【题型】选择题　【知识点】解析几何　【难度】easy
如图，设抛物线\(C\)：\(x^2=4y\)的焦点为\(F\)，过\(x\)轴上一点\(A\)作直线\(l\)交\(C\)于\(B\)，\(D\)两点，若\(|FB|=\frac{5}{2}\)，\(|FD|=7\)，则\(\frac{|BD|}{|AB|}=\)（\quad）

\vspace{0.5cm}

\noindent A. \(4\) \quad B. \(3\) \quad C. \(\frac{7}{2}\) \quad D. \(\frac{9}{5}\)

\vspace{1cm}
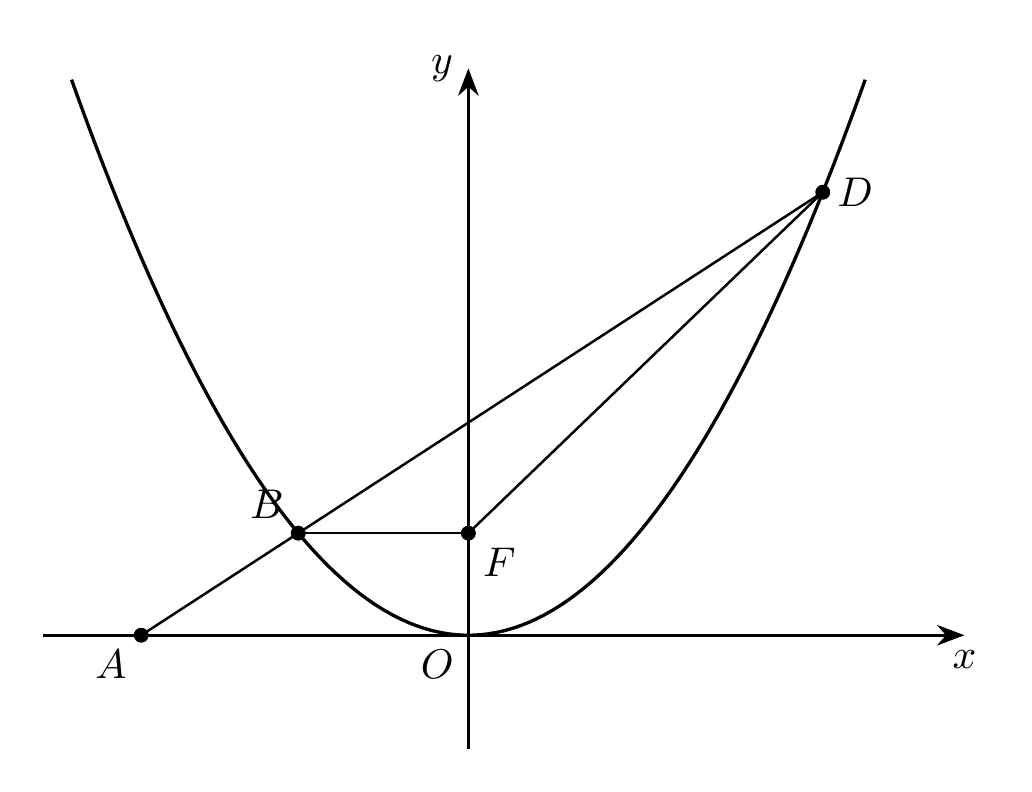
【解答】
\noindent \textbf{【答案】} \(B\)

\vspace{0.3cm}

\noindent \textbf{【分析】} 根据抛物线的定义，可求两线段的长度之比。

\vspace{0.3cm}

\noindent \textbf{【解答】} 解：易知抛物线\(C\)的焦点\(F(0,1)\)，准线方程为\(y=-1\)，

过点\(B\)向准线作垂线，垂足为\(N\)，交\(x\)轴于\(E\)，

由抛物线定义得\(|BF|=|BN|=\frac{5}{2}\)，

所以\(|BE|=\frac{5}{2}-1=\frac{3}{2}\)；

过点\(D\)向准线作垂线，垂足为\(G\)，交\(x\)轴于\(C\)，

由抛物线定义得\(|DF|=|DG|=7\)，

所以\(|DC|=7-1=6\)。

所以\(\frac{|AB|}{|AD|}=\frac{|BE|}{|DC|}=\frac{\frac{3}{2}}{6}=\frac{1}{4}\)，

则\(\frac{|BD|}{|AB|}=\frac{4-1}{1}=3\)。

故选：\(B\)。

\vspace{0.3cm}

\noindent \textbf{【点评】} 本题考查抛物线的方程，考查了逻辑推理和运算能力，属于基础题。

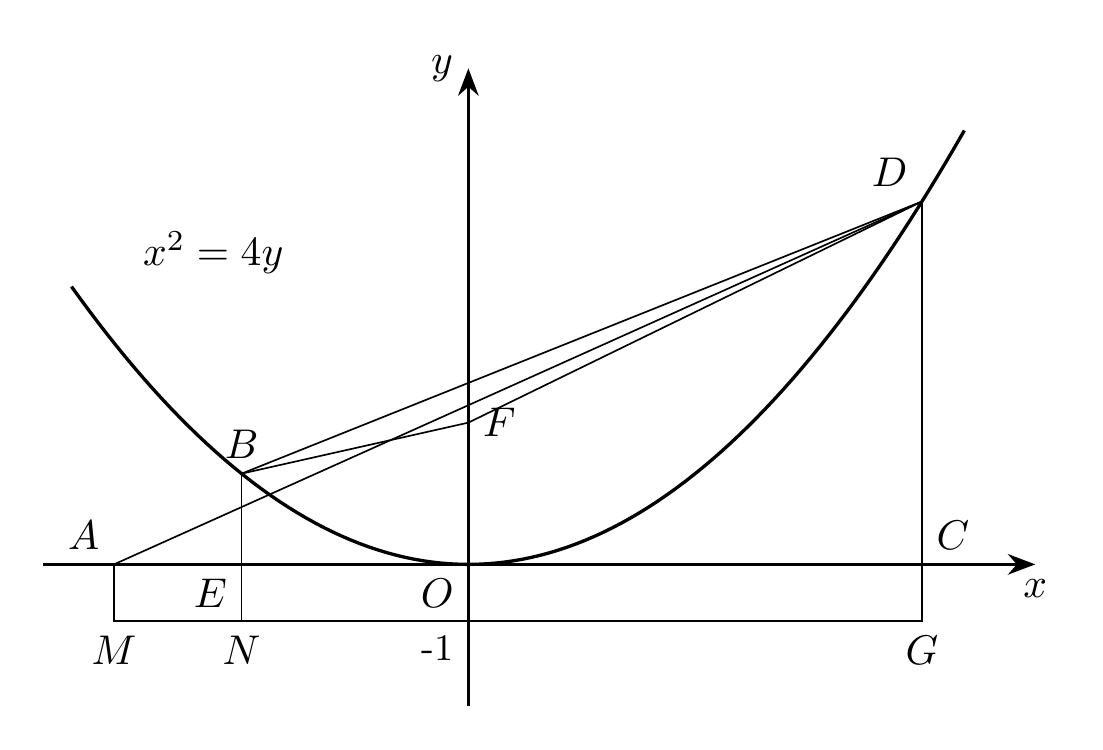